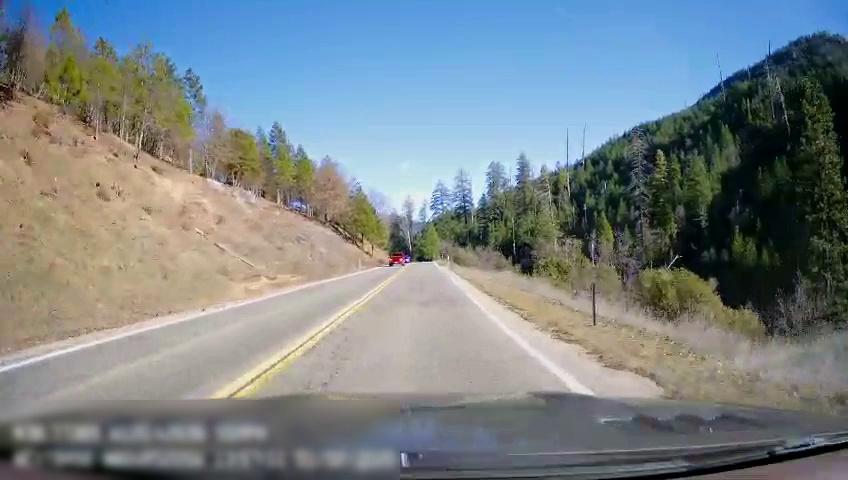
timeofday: Day
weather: Sunny
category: Drivable Space
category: Drivable Space
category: Vehicles | SUV
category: Vehicles | Car
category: Lanes | Opposite Lane
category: Lanes | Current Lane
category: Lanes | Opposite Lane
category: Lanes | Current Lane